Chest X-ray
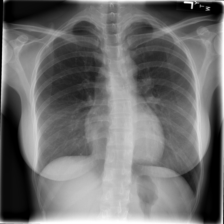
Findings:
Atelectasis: negative
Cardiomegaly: negative
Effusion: negative
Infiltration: positive
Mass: negative
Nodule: negative
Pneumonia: negative
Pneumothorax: negative
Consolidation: negative
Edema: negative
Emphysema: negative
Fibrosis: negative
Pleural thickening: negative
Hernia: negative